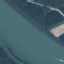
Label: River